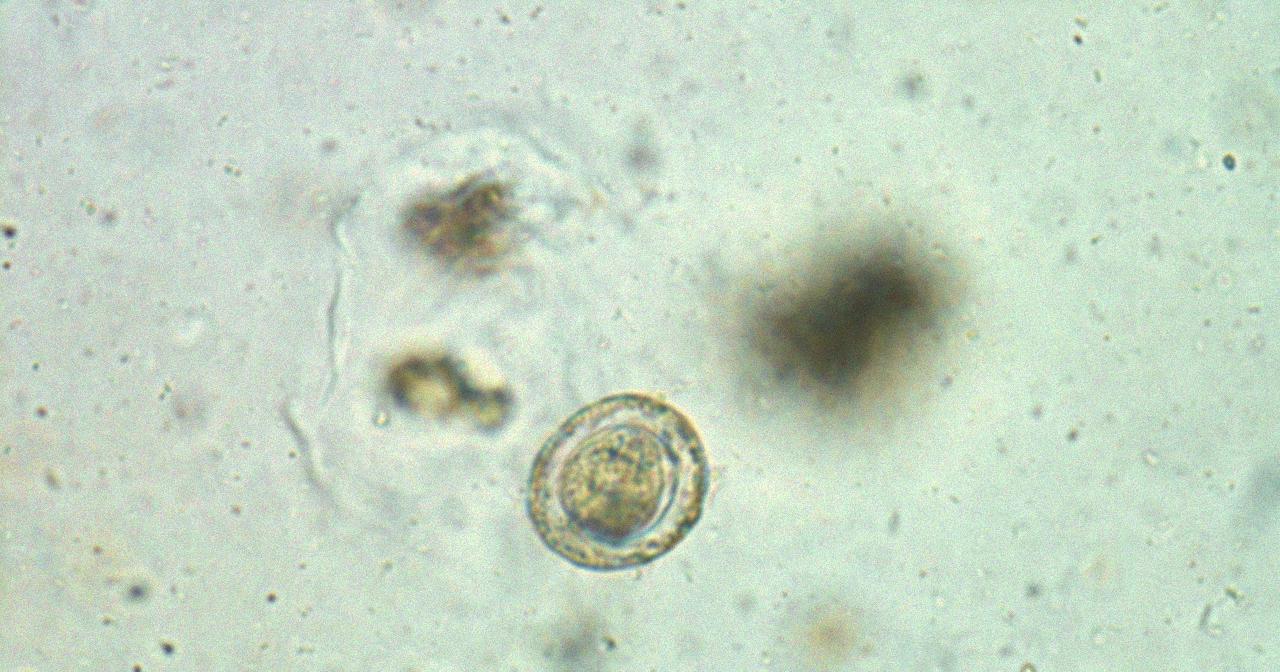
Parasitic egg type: Hymenolepis nana